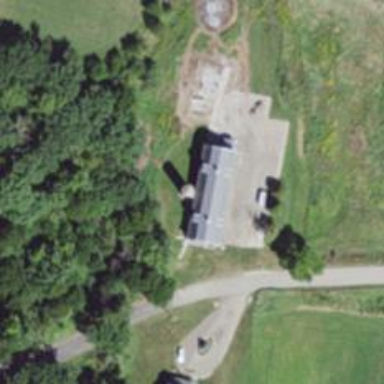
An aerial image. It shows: Silo.